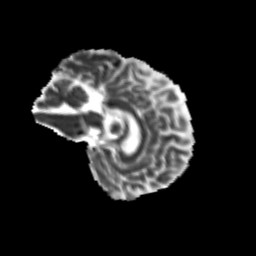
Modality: MD
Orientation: sagittal
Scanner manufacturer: siemens
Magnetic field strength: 3 T
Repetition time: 9.2 s
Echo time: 0.084 s